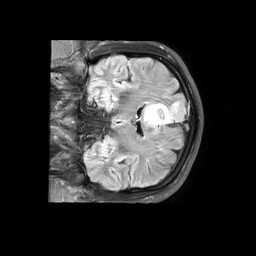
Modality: FLAIR
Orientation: coronal
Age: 50
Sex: male
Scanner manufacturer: philips
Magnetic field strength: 3 T
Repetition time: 11 s
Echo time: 0.12 s